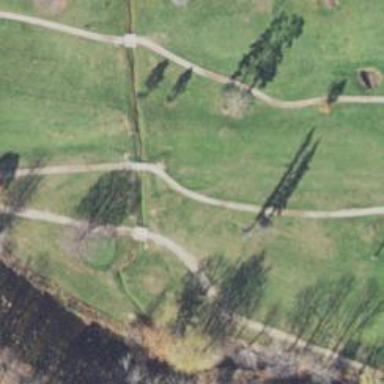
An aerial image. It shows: Service road with bridge for Nordic piste. The piste is groomed for classic and skating styles and there is golf cartpath nearby.